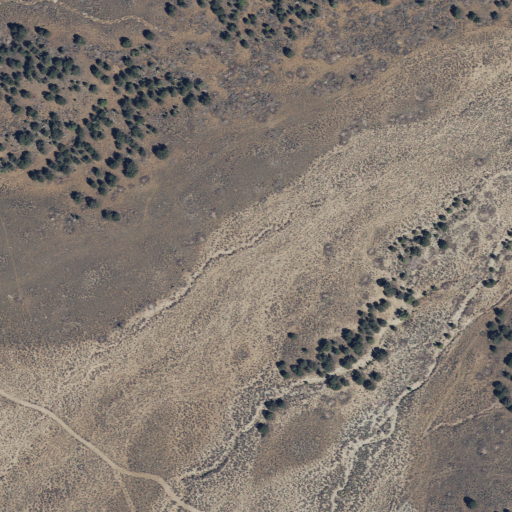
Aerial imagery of plain(s) in Utah named Sage Flat containing only shrub